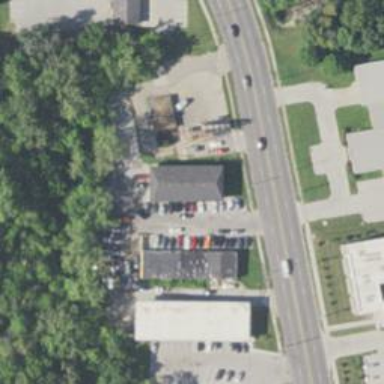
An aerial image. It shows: Convenience shop.